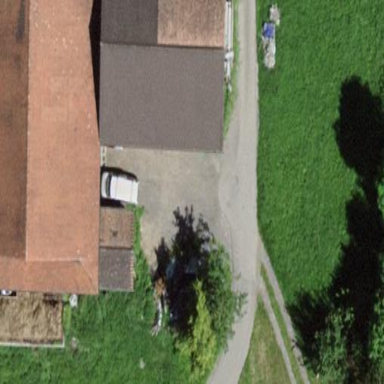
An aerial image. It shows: Stable building.